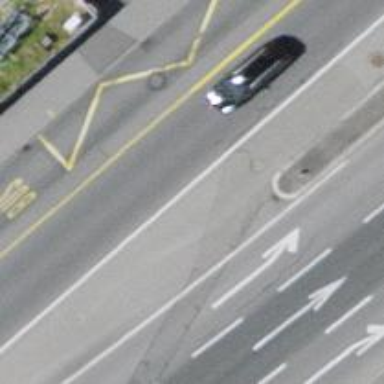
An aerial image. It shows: Bus stop for trolleybuses with designated stop position.